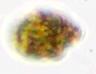
Label: Akashiwo